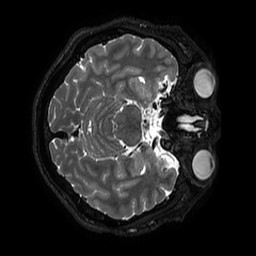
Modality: T2w
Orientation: axial
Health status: ill
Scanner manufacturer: philips
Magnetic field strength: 3 T
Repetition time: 2.5 s
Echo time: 0.331 s